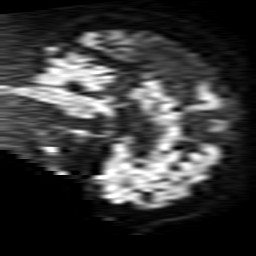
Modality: TRACE
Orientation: sagittal
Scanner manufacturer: philips
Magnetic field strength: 1.5 T
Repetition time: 3.821 s
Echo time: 0.09411 s